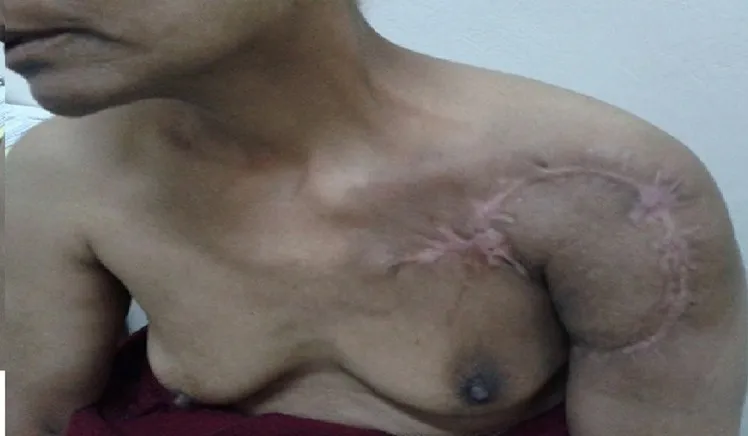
six months after excision of the tumoral lesion and coverage with myocutaneous flap rotation of the latissimus dorsi.
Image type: medical_photograph (other_medical_photograph)